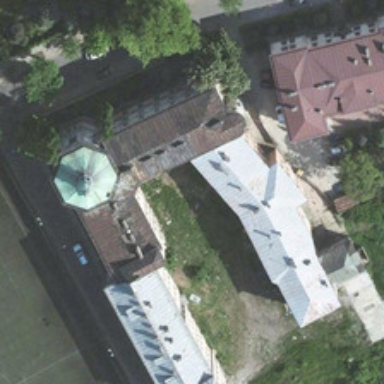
A church is near several green trees .